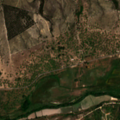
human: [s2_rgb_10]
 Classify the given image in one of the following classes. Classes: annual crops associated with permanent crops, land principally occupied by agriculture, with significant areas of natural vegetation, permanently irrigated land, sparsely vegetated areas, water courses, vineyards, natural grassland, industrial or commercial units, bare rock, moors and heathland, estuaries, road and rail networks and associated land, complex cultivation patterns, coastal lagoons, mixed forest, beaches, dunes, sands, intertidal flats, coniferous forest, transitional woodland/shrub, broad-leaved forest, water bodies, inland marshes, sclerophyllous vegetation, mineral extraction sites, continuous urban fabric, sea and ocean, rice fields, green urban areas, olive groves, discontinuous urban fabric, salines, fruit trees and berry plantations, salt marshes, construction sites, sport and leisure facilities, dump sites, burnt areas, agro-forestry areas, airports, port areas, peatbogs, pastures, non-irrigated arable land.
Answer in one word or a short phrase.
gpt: non-irrigated arable land, rice fields, agro-forestry areas, broad-leaved forest, mixed forest, transitional woodland/shrub